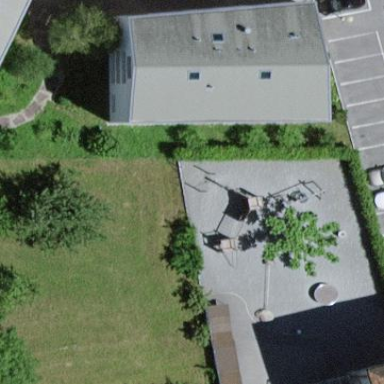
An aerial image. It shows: Playground area for leisure activities on the land.